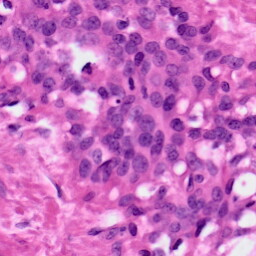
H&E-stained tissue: Ovarian